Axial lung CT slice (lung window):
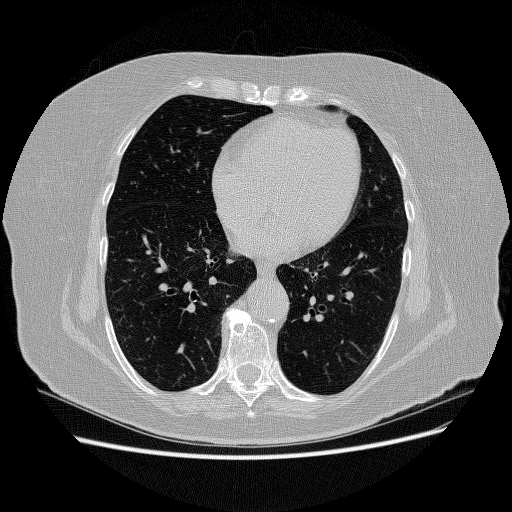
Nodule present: no